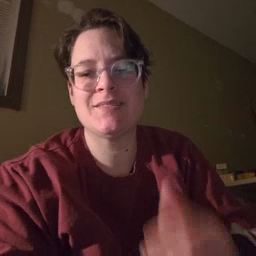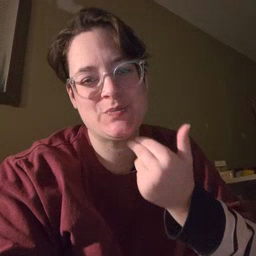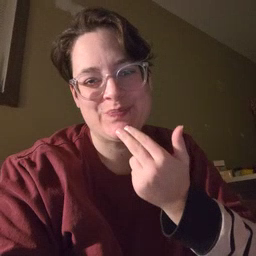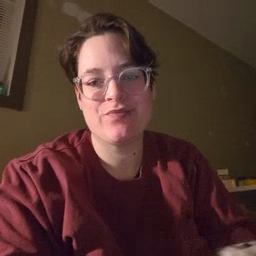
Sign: cute